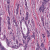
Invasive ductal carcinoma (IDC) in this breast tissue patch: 1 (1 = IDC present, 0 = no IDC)